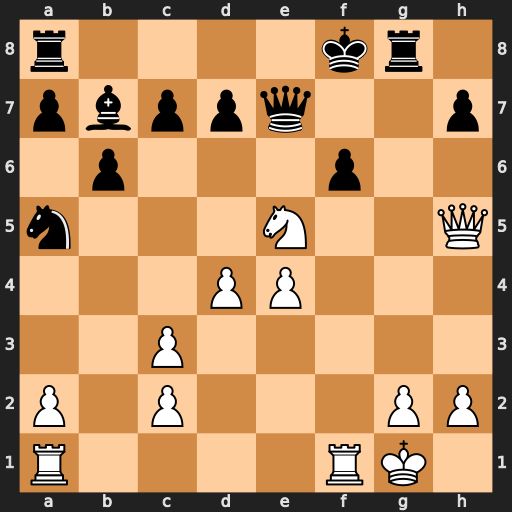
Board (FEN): r4kr1/pbppq2p/1p3p2/n3N2Q/3PP3/2P5/P1P3PP/R4RK1
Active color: w
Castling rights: -
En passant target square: -
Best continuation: Rxf6+ Qxf6 Nxd7+ Ke7 Nxf6